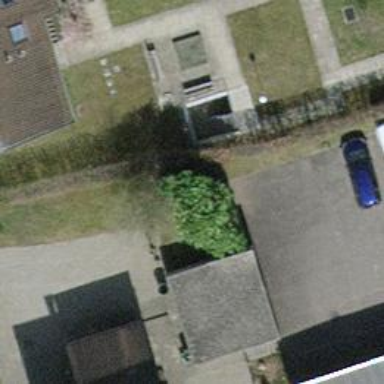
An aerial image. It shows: Hedge barrier.